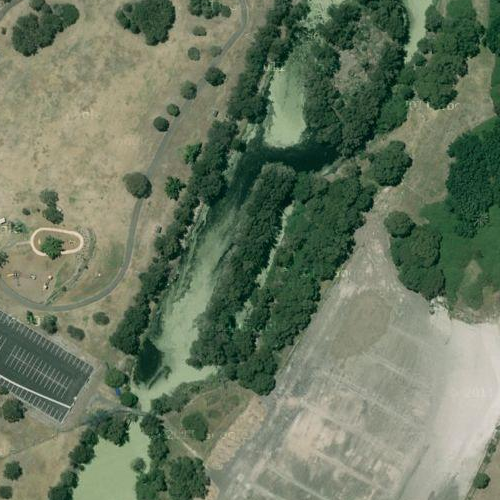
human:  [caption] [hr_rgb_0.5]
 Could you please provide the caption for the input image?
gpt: Lots of white buildings are on the bankes of a curved river .

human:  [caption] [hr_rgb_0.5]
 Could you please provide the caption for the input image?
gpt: There are many white buildings on the banks of a river .

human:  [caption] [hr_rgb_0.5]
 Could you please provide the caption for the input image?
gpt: There are many white buildings on the banks of a curved river .

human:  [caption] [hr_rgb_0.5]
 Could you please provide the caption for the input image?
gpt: A river goes through a industrial area with many white buildings on the banks of the river .

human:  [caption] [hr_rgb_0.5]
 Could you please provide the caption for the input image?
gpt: A river goes through the industrial area with white bulidings on both sides of the river .